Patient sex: F
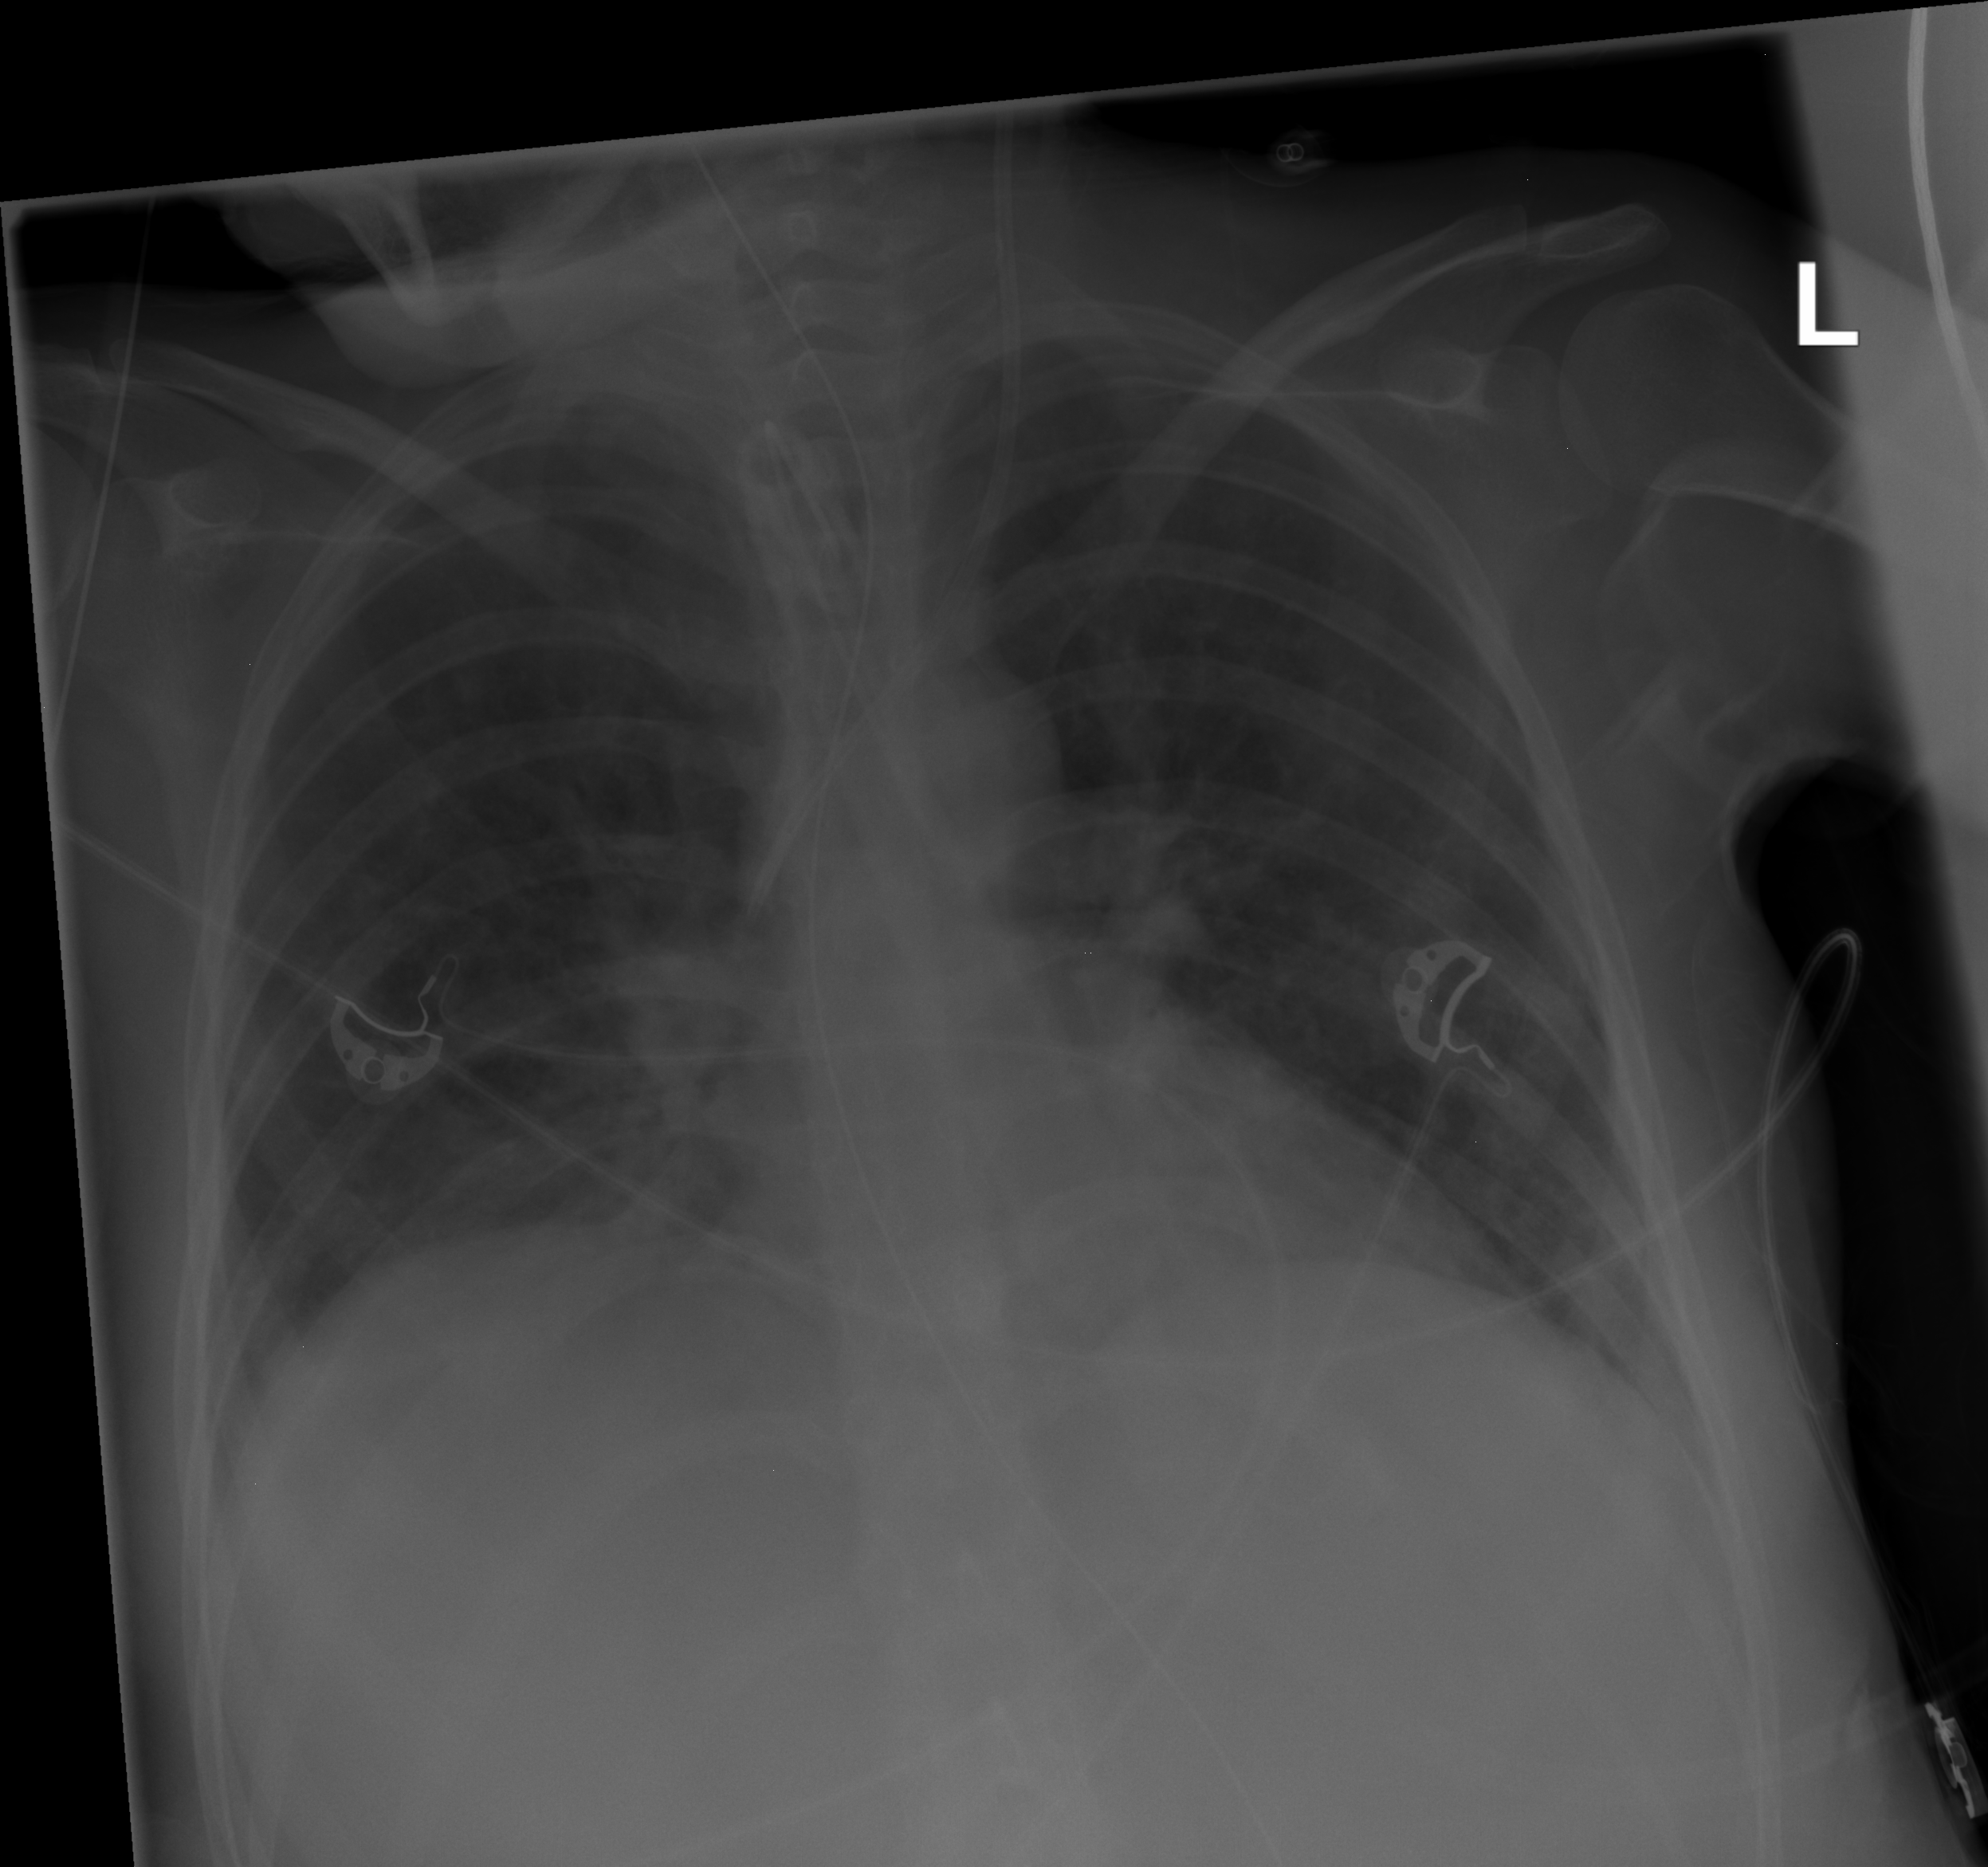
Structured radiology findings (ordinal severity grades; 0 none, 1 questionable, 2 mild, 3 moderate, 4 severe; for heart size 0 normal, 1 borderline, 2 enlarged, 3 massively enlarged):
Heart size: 0
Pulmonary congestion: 2
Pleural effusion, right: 0
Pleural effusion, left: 0
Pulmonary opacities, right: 1
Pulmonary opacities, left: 2
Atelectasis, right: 1
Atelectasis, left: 1